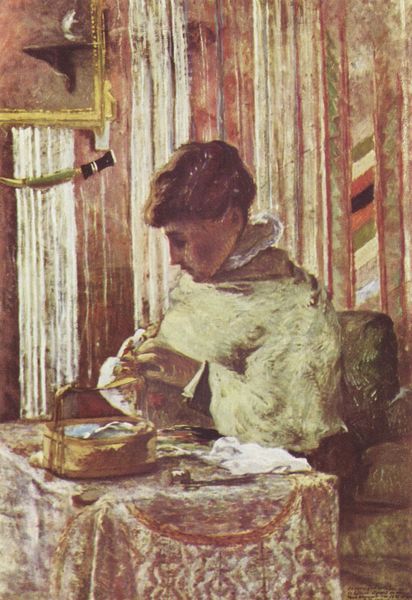
Titel: Porträt der Madame Gauguin
Künstler: Paul Gauguin
Standort: Zürich.
Institution: Sammlung Nathan
Schlagwörter: blau, gemälde, hand, mann, schatten, umhang, weiß, grün, mädchen, ocker, sitzen, braun, bunt, fenster, finger, frau, frisur, grau, haar, handschuh, hell, kleid, licht, nase, ohr, orange, profil, raum, schwarz, stuhl, tisch, zimmer, blick, dame, rot, tuch, beige, expressionismus, malerei, muster, alt, regal, wand, augen, bluse, kragen, messer, rahmen, bild, bildnis, goldrahmen, hände, portrait, porträt, rückenlehne, spiegel, tischdecke, tischtuch, vorhang, pastos, gold, haare, sessel, stoff, kind, borte, kinn, rosa, vase, dutt, magd, lehne, creme, nabis, monochrom, linien, olive, polster, tapete, flicken, handarbeit, nähen, stricken, wolle, sitzt, gestreift, streifen, korb, näherin, faden, konzentriert, nadel, nähend, sticken, stopfen, hochsteckfrisur, couch, stola, betrachter, konzentration, gemustert, griff, schere, hängen, fetzen, knabe, lappen, brett, säbel, manschette, sitzfigur, versunken, fingern, konsole, körbchen, nähkorb, pullover, vertieft, weben, näharbeit, pastel, wohnbereich, srbeiten, nähkästchen, nähzeug, tante, webrahmen, handarbeiten, krummsäbel, einfädeln, inlay, köppeln, näht, 20. jahrhundert, kurzsäbel